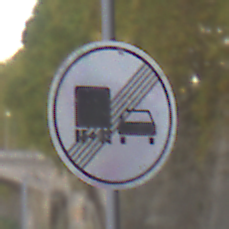
Verkehrszeichen: EndeUeberholverbotKraftfahrzeuge
Umgebung: Outdoor, Suburban
Tageszeit: MorningAfternoon
Wetter: PartlyCloudy
Licht: Natural
Jahreszeit: NotSpecified
Kontrast: MediumContrast